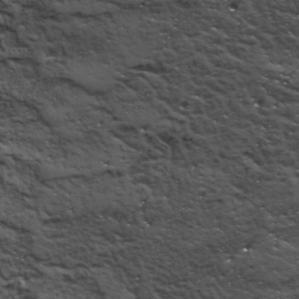
Label: frost